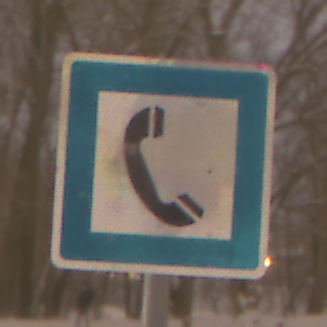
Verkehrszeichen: Fernsprecher
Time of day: Night
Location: Outdoor (Urban)
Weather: Overcast
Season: Winter
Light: Artificial